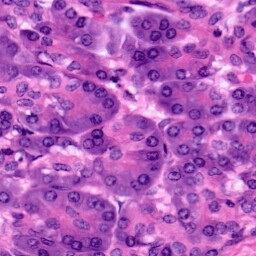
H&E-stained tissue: Pancreatic